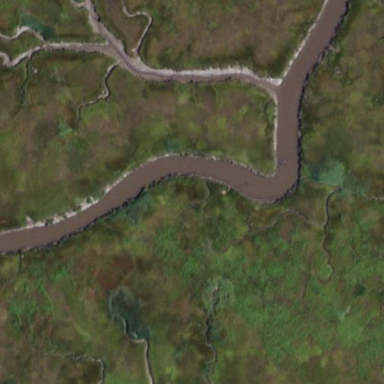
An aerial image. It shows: Saltmarsh wetland.